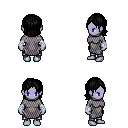
a pixel art fantasy rpg character, female body template, dark elf, purple skin, chain mail, metal pants, black long bangs hairstyle, white cloth bandages, four views (front, back, left, right), 2x2 character sprite sheet, small pixel art, hard edges, no anti-aliasing